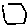
Label: hexagon